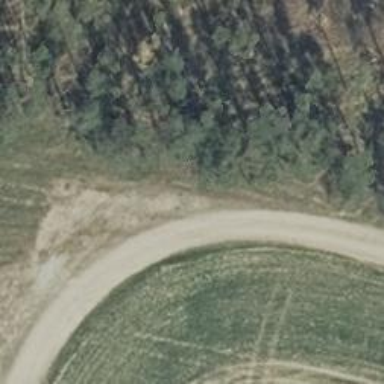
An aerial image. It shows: Sandy track with grade2 tracktype.